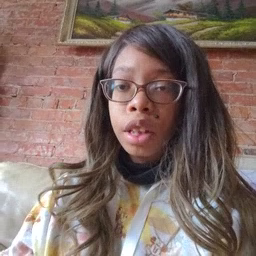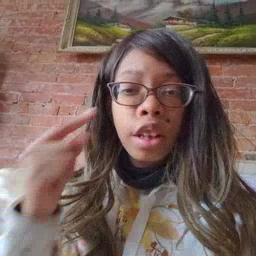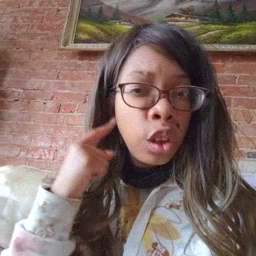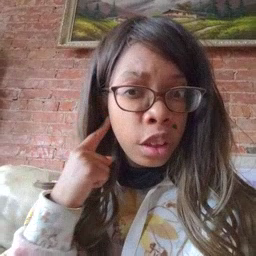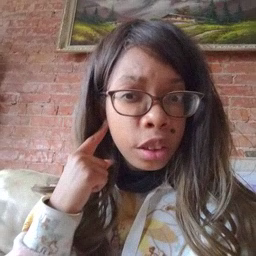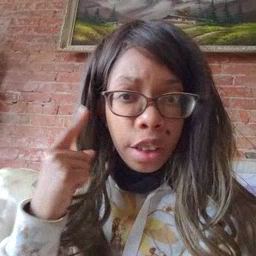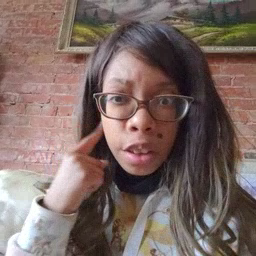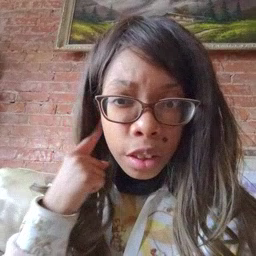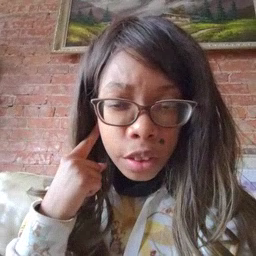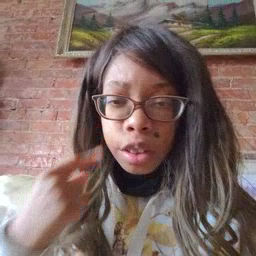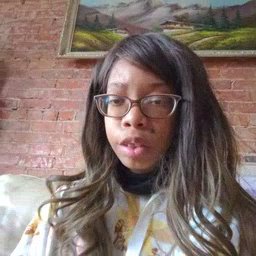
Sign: hear